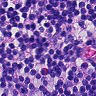
Metastatic tissue present: no